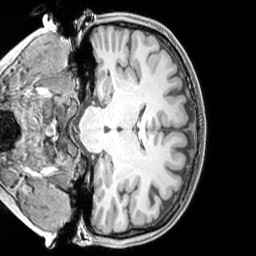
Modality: T1w
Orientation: coronal
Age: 27
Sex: female
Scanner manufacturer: siemens
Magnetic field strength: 3 T
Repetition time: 2.3 s
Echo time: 0.00226 s